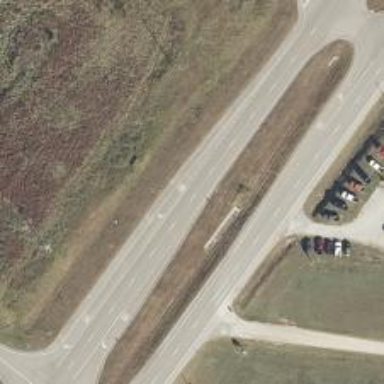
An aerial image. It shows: Asphalt road classified as trunk route.